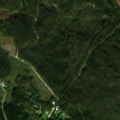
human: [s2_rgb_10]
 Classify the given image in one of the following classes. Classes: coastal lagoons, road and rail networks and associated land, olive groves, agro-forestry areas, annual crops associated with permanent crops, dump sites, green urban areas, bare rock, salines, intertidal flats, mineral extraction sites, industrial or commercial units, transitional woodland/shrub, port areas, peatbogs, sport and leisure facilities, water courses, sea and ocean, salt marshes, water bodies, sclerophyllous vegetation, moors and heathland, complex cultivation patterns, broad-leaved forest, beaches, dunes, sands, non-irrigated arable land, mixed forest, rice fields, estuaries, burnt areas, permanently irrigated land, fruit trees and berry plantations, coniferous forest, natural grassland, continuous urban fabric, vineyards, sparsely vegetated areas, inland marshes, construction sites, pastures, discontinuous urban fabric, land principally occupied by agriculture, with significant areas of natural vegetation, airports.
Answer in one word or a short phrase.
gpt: coniferous forest, mixed forest, transitional woodland/shrub